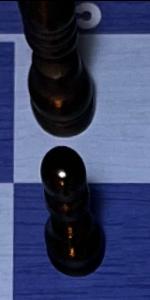
Label: Pawn_Black